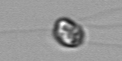
Label: flagellate_morphotype1